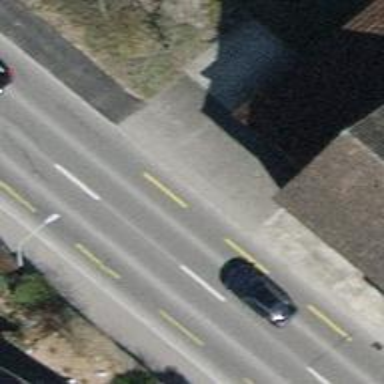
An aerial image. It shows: Primary highway with asphalt surface and designated cycle lane.